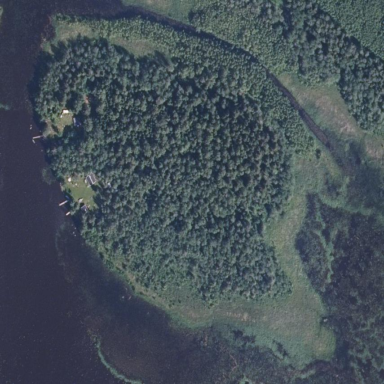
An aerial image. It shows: Islet covered with forest.